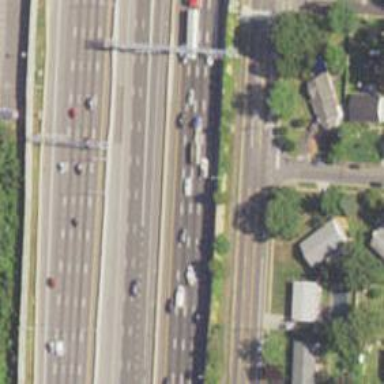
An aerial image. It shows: Motorway.